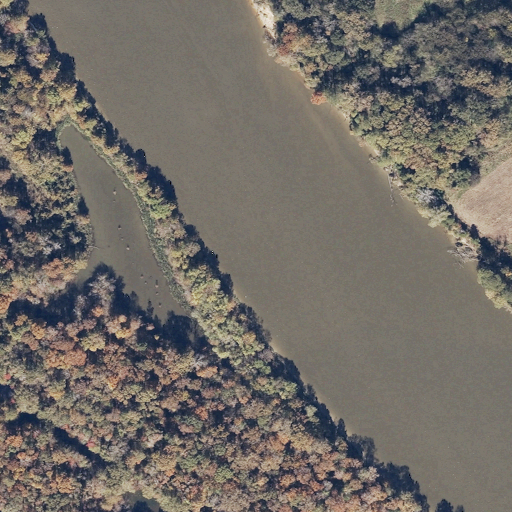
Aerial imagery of island in Alabama named Vienna Island (historical) containing open water, woody wetlands, pasture, herbaceous wetlands, grassland, and medium intensity development